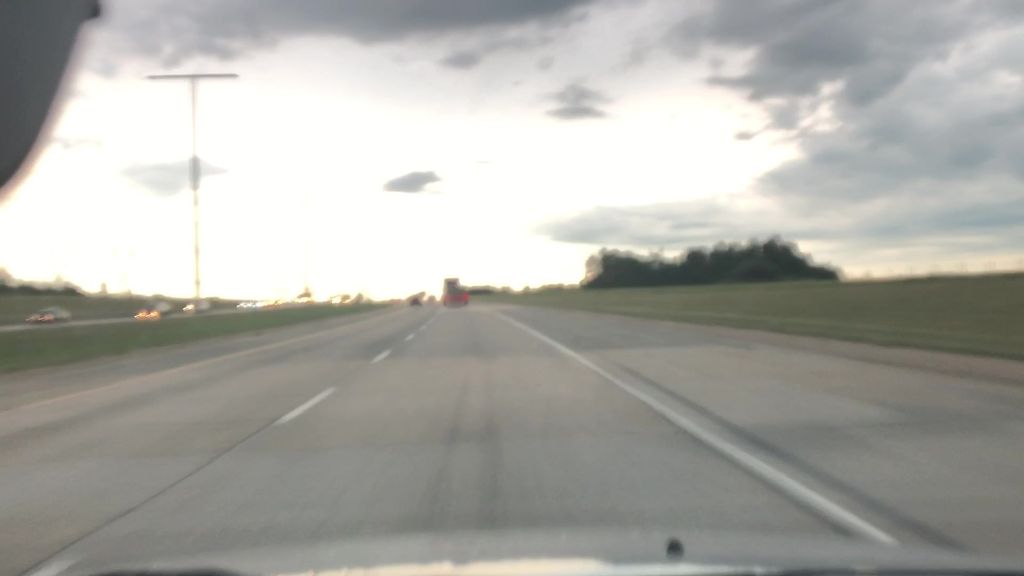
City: edmonton